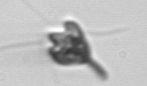
Label: Pyramimonas_longicauda